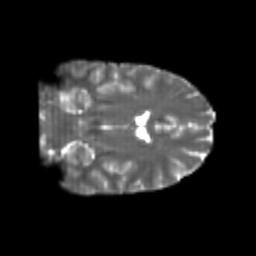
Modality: T2w
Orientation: coronal
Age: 26
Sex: female
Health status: healthy
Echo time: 0.074 s